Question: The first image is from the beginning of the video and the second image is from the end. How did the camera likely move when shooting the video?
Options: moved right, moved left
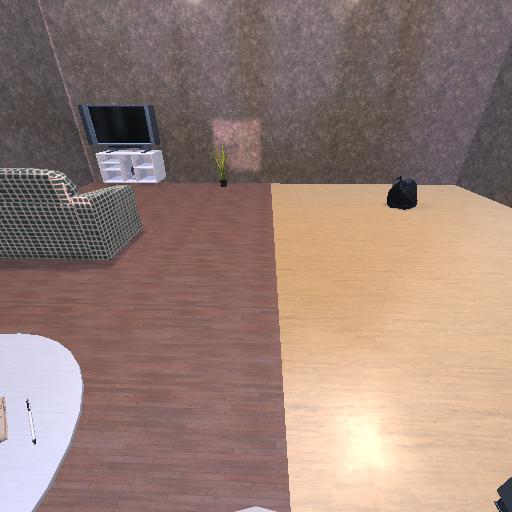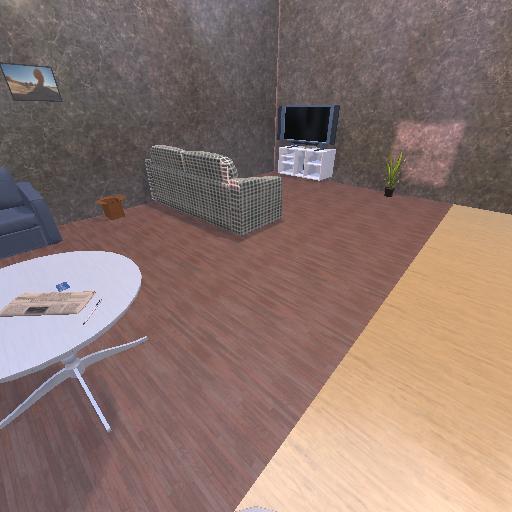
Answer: moved right